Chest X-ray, PA view. Patient: 46 years old, sex F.
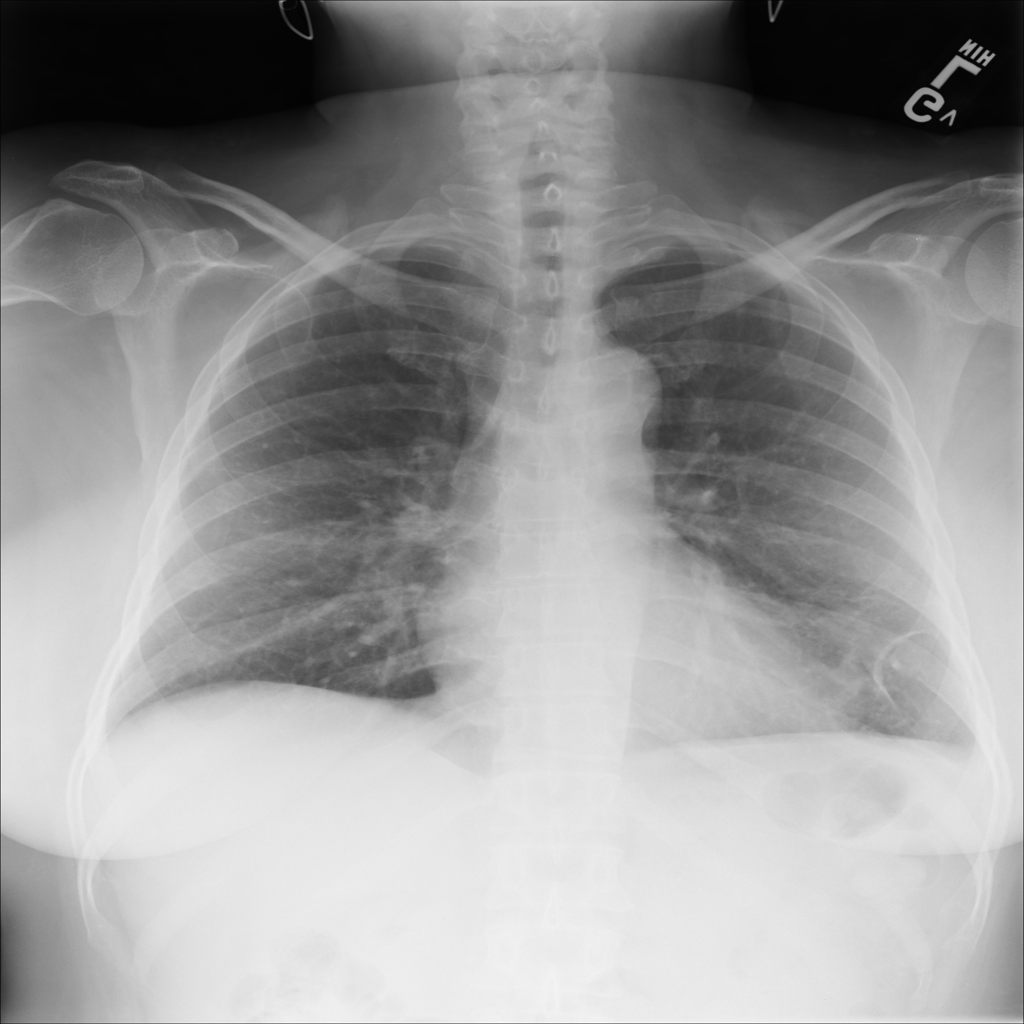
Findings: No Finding